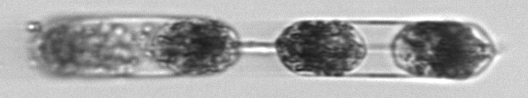
Label: Hemiaulus